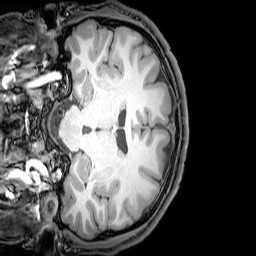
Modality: T1w
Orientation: coronal
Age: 22
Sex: male
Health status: healthy
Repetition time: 0.081 s
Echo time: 0.037 s